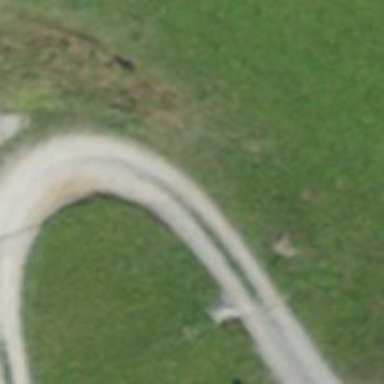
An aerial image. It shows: Gravel track with grade 3 tracktype.